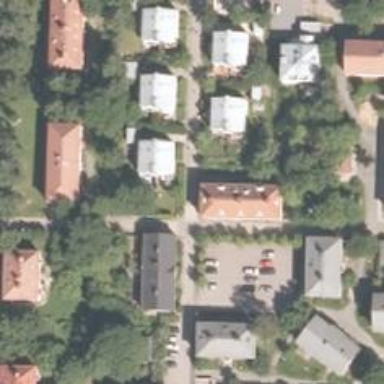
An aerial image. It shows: Living street.